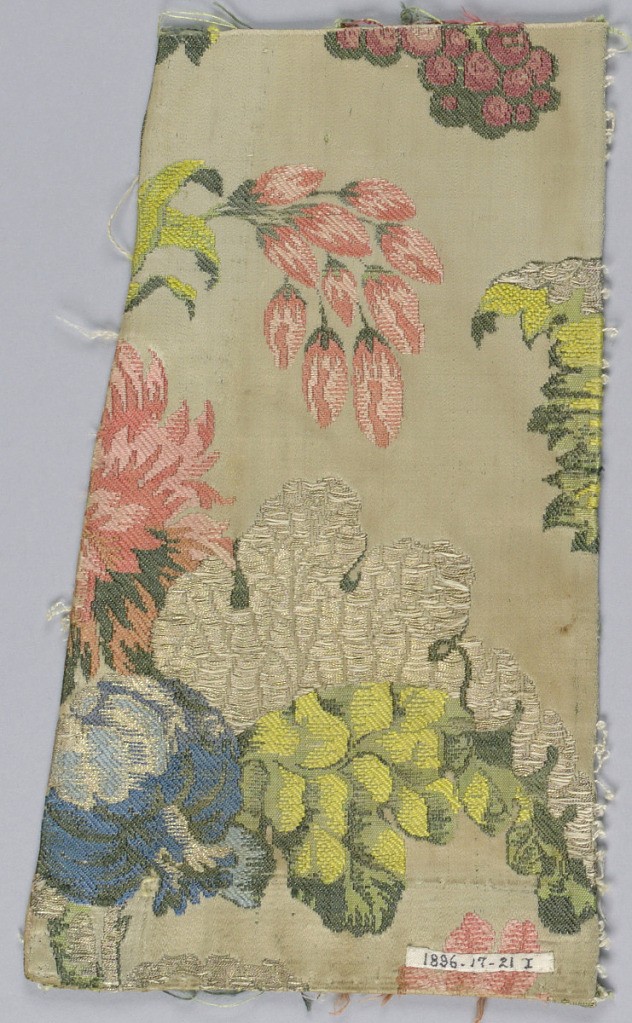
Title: Fragment
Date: ca. 1835
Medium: silk, metallic Technique: woven
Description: Polychrome design of broken branches with large fruits and flowers.